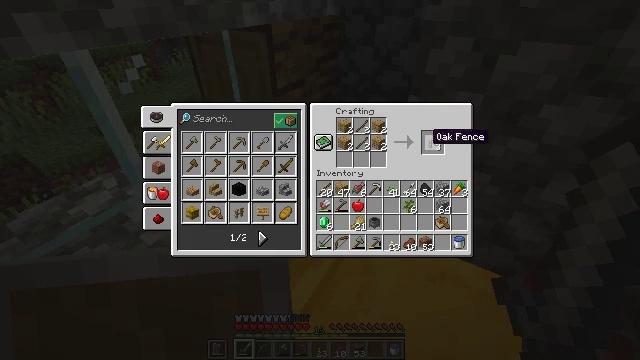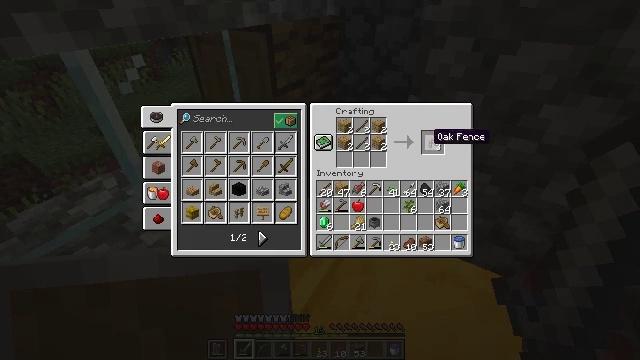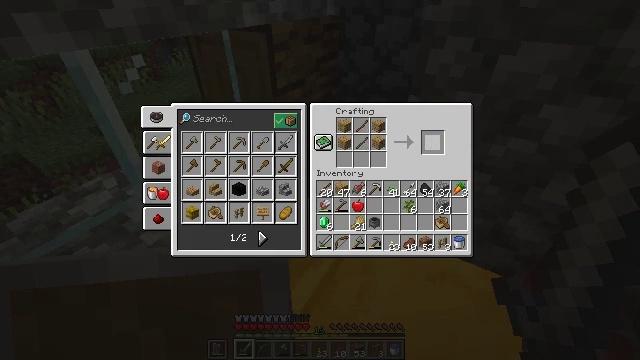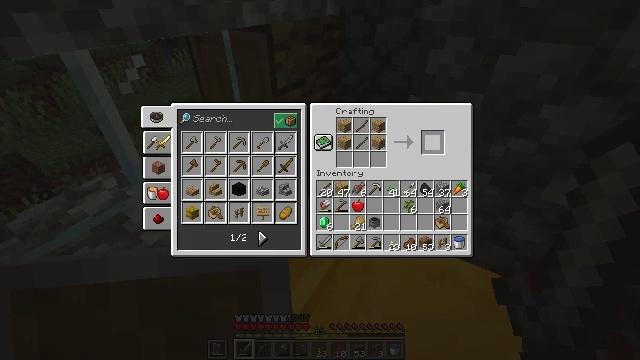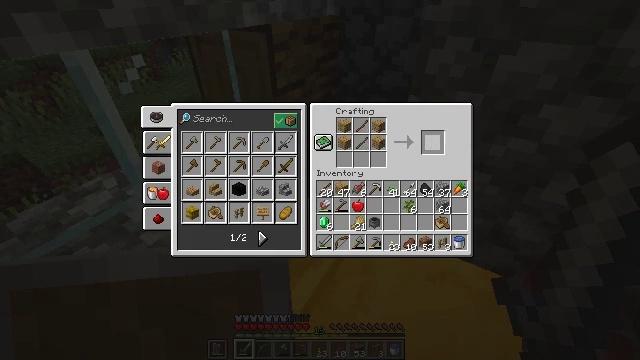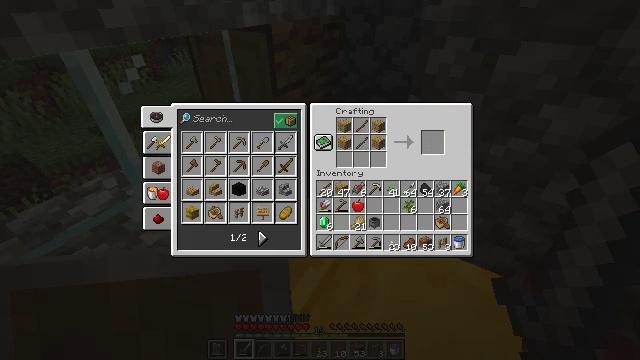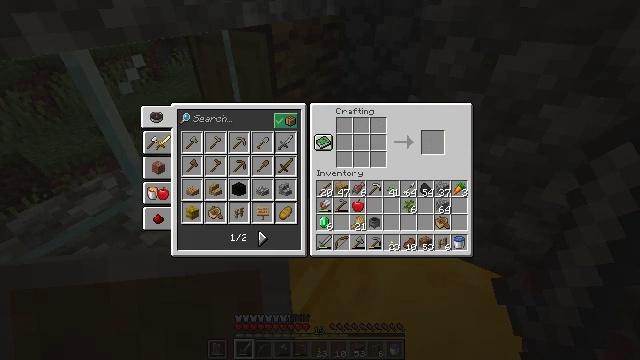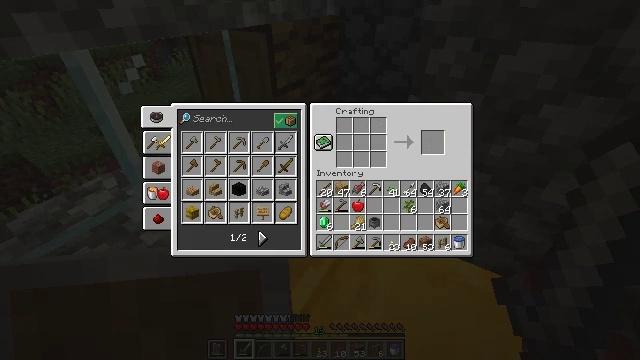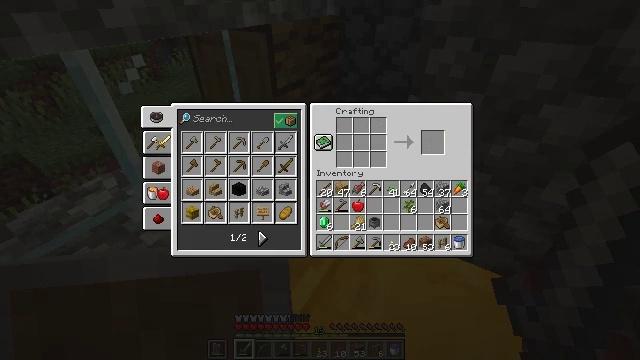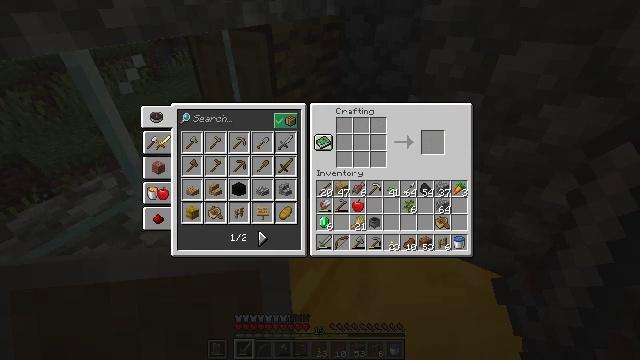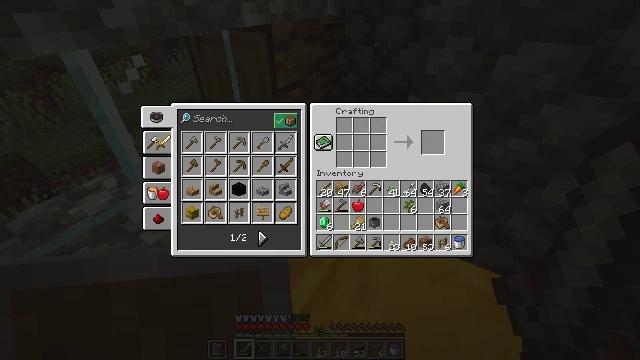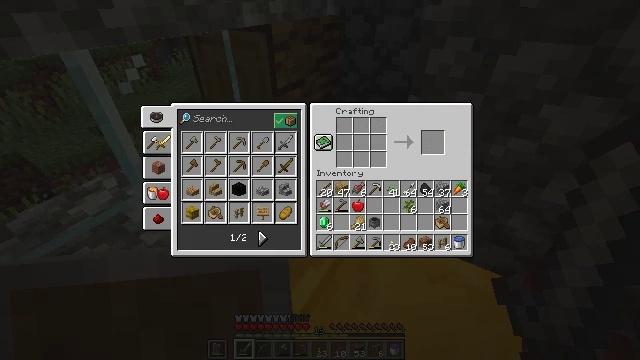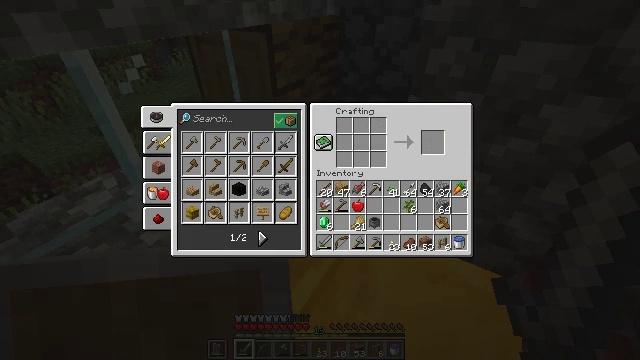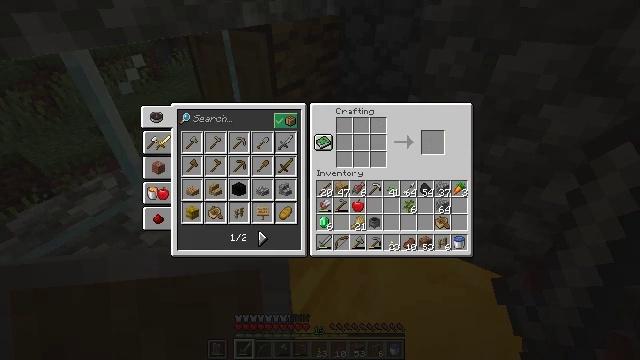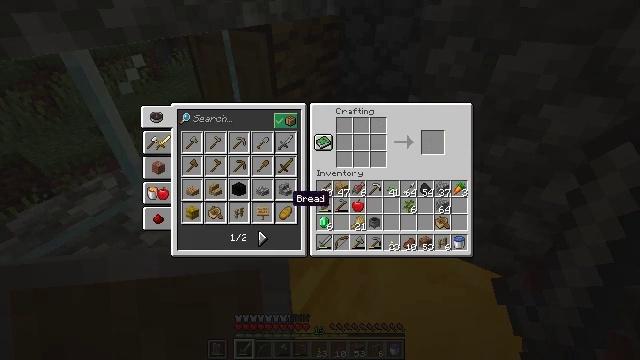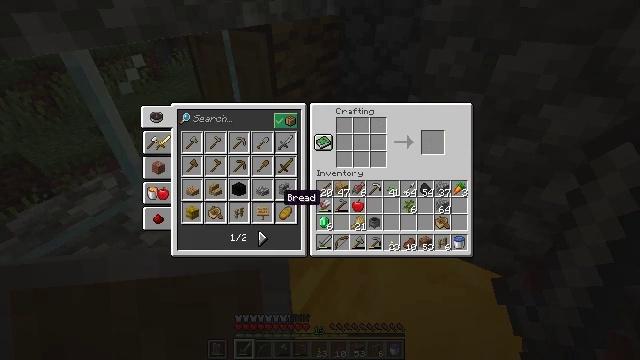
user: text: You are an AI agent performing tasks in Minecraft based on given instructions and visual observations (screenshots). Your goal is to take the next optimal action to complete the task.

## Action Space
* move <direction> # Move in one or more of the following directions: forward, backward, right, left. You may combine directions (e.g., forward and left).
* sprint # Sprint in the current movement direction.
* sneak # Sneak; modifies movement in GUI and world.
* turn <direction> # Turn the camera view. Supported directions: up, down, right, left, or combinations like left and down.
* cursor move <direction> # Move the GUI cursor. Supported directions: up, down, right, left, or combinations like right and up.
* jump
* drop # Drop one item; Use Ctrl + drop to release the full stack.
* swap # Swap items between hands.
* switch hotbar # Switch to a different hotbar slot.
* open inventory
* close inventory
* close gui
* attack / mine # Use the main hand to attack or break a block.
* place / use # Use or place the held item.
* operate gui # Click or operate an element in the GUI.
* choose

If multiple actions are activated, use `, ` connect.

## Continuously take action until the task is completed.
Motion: motion action
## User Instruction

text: Make an oak fence from oak planks and sticks.
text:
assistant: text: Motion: sneak
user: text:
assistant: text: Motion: sneak, attack / mine
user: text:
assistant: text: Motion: sneak, attack / mine
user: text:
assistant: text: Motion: sneak
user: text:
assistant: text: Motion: sneak, turn left
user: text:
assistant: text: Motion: sneak
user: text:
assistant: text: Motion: no_op
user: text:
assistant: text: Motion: no_op
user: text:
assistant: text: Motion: no_op
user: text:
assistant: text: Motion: no_op
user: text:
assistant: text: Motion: turn left and down
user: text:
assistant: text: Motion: turn left and down
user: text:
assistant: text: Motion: no_op
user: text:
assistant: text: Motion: turn left
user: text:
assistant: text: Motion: turn left
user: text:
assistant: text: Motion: turn left
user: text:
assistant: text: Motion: turn left
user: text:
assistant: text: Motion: turn left
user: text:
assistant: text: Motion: no_op
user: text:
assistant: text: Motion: attack / mine
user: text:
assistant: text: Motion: turn right and up, attack / mine
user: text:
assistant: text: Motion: turn right and up
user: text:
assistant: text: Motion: turn right and up
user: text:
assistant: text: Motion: no_op
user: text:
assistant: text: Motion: no_op
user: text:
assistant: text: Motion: no_op
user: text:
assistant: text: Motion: sneak
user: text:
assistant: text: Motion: sneak
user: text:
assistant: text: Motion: sneak
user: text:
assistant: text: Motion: sneak